Field crop: maize
Growth stage: 2
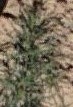
Species: salsola